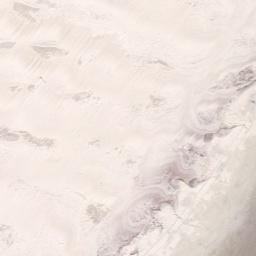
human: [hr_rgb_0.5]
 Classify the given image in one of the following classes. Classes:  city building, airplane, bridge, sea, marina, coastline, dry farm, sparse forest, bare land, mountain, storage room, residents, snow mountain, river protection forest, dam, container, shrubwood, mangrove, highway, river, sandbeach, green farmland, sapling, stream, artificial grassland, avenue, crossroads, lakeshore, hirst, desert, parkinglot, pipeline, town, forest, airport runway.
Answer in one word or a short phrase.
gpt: sandbeach